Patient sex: M
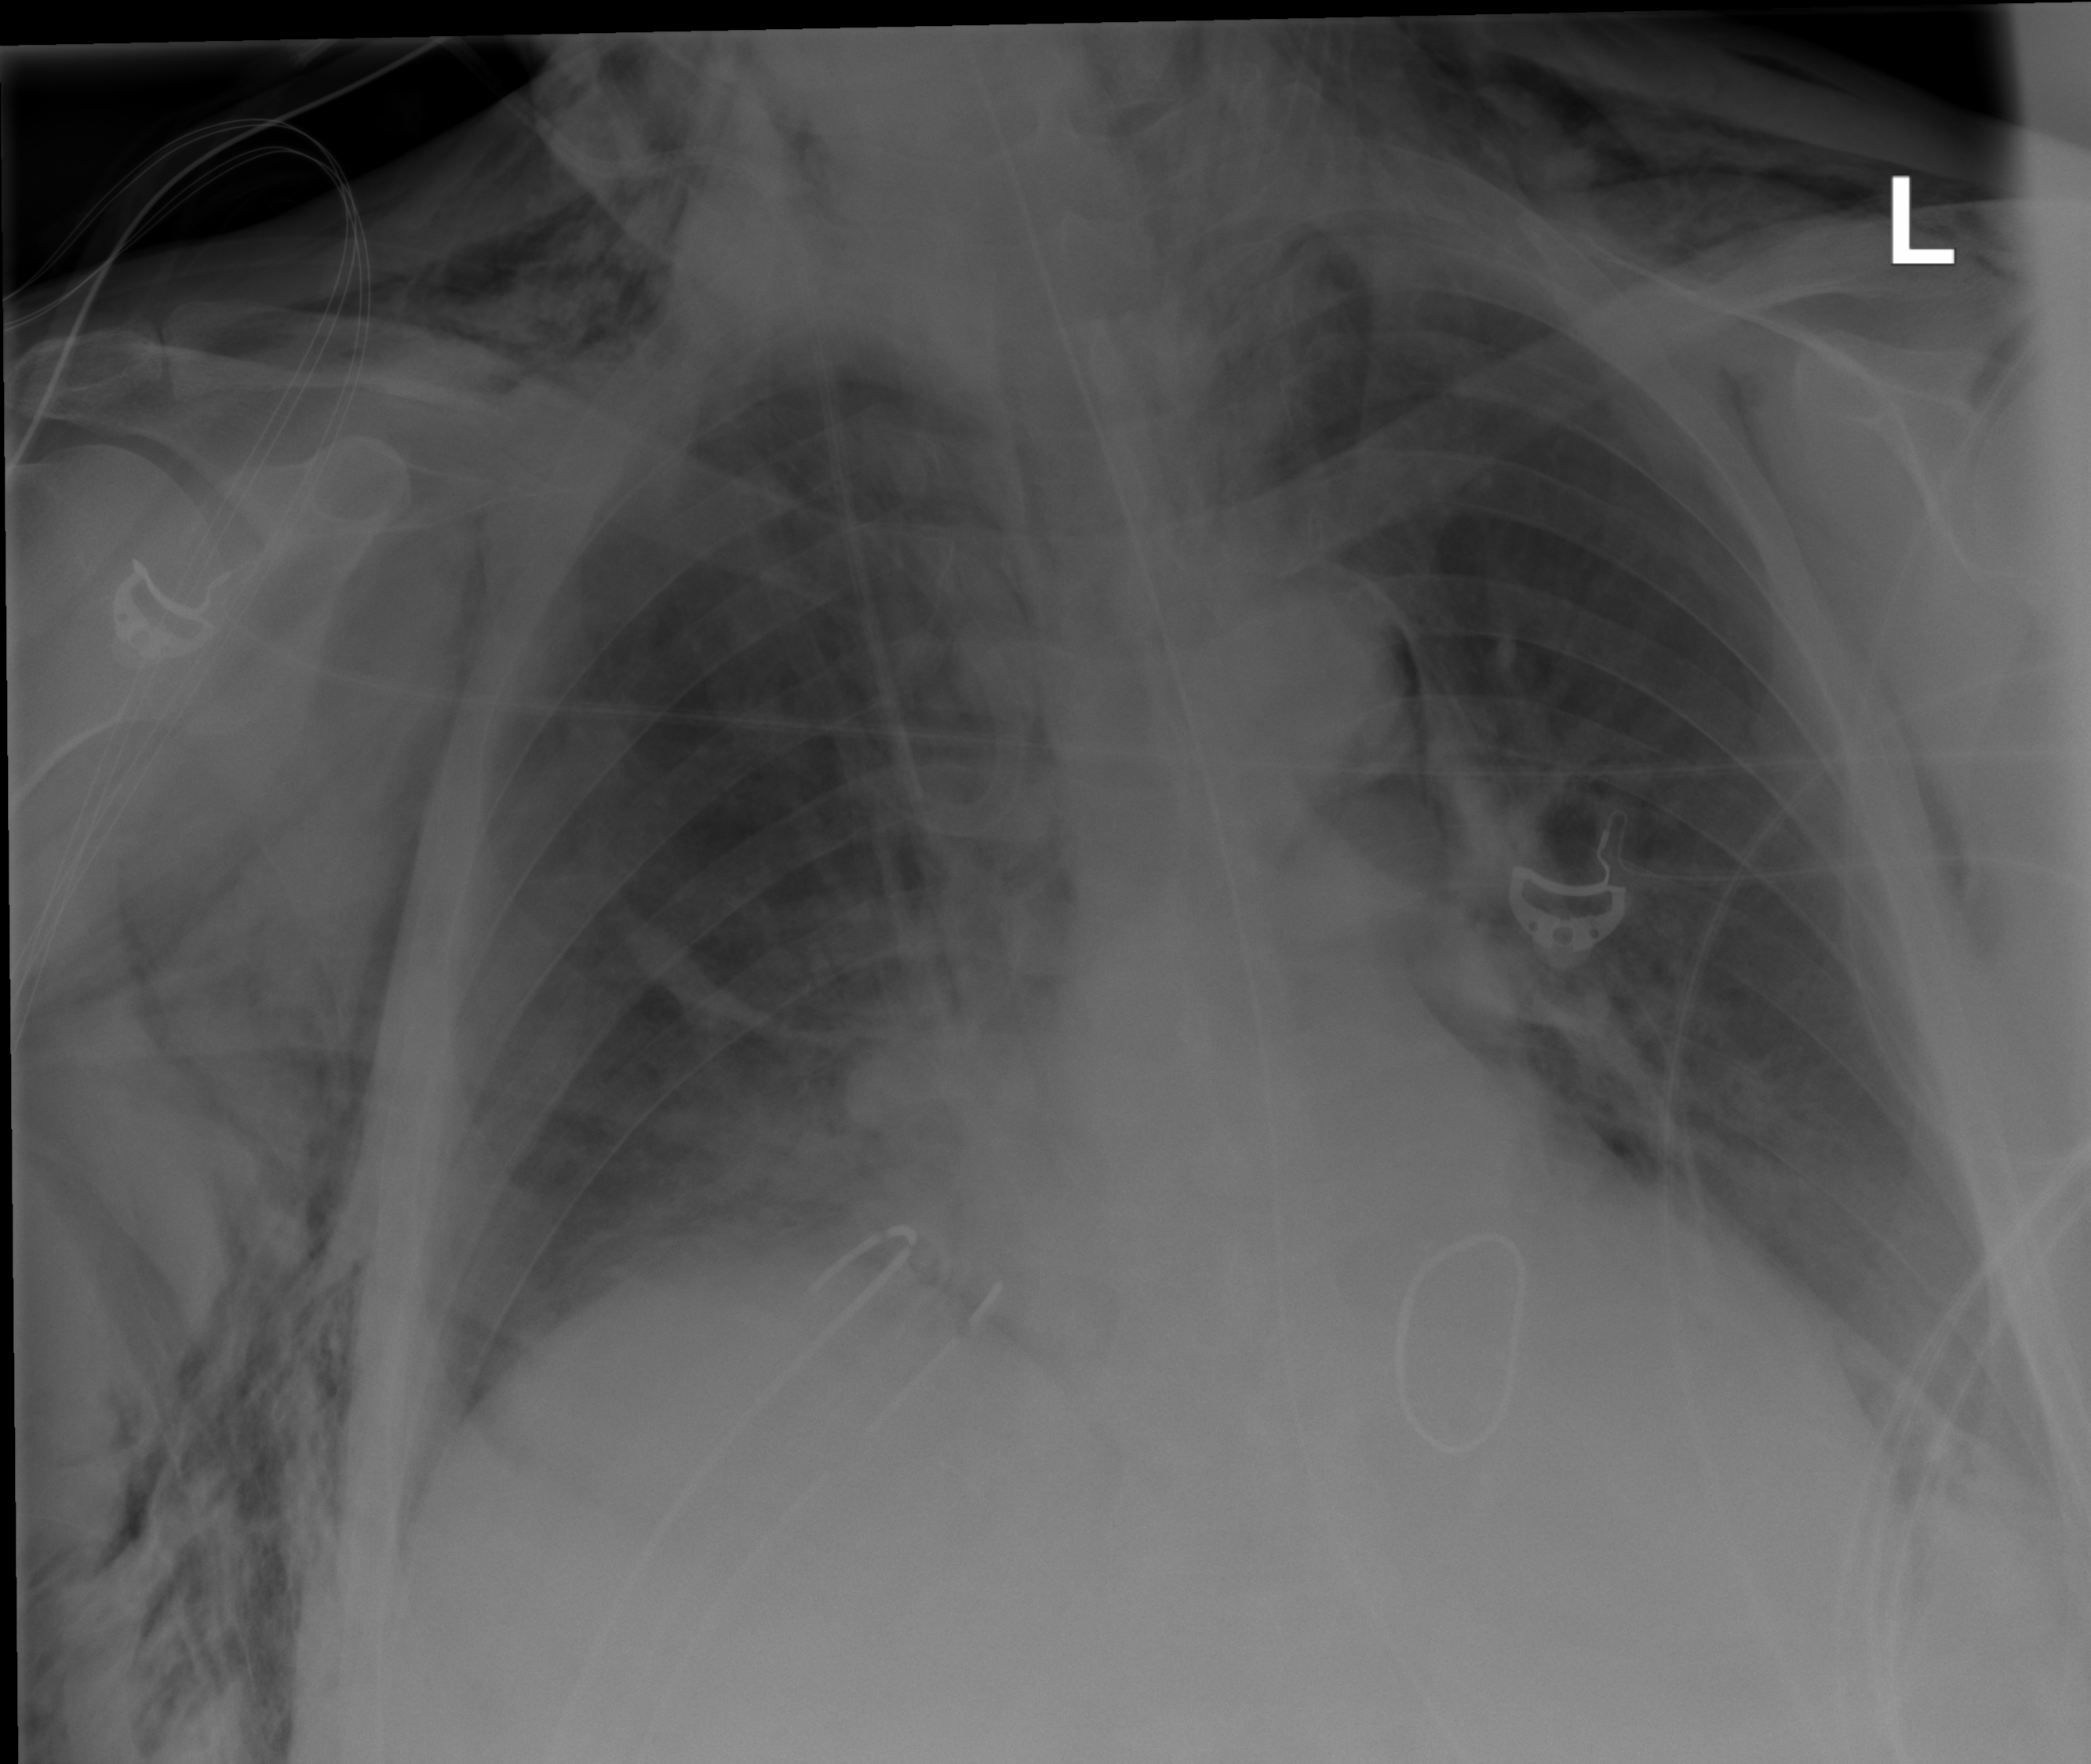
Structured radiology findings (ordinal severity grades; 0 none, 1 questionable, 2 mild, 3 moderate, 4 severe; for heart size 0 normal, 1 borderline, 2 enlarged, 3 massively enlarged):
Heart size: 2
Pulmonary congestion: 0
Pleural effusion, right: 0
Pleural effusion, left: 2
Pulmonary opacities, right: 2
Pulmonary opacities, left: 0
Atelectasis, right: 2
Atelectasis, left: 2